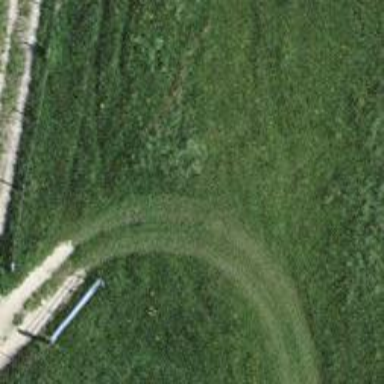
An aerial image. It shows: Grass track road with grade 5 tracktype.